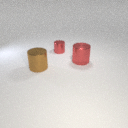
large brown metal cylinder in front of large red metal cylinder